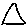
Label: triangle